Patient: sex F, age 57
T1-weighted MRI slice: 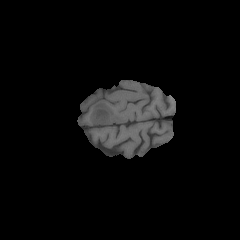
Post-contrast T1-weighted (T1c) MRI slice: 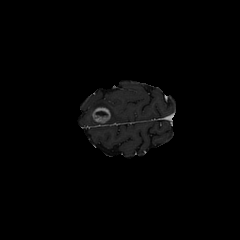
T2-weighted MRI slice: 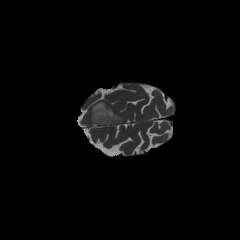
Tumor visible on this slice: yes
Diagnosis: Glioblastoma, IDH-wildtype
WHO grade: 4